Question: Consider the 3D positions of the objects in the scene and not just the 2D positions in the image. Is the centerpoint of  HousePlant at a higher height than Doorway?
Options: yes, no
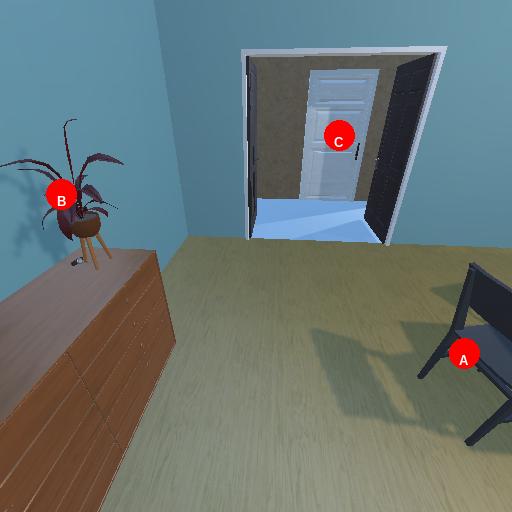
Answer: yes